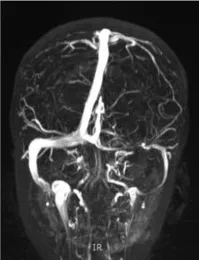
MRV showed small tiny left transverse sinus, sigmoid sinus, and internal jugular vein.
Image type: radiology (mri)